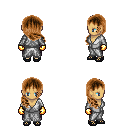
a pixel art fantasy rpg character, female body template, human, tanned skin, white robe, metal pants, brown right-swept hairstyle, gold gloves, ghillies, four views (front, back, left, right), 2x2 character sprite sheet, small pixel art, hard edges, no anti-aliasing